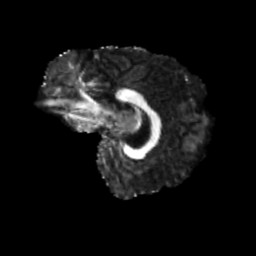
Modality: FA
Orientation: sagittal
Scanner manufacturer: siemens
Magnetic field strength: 3 T
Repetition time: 4 s
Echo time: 0.0594 s